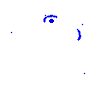
Particle: pion